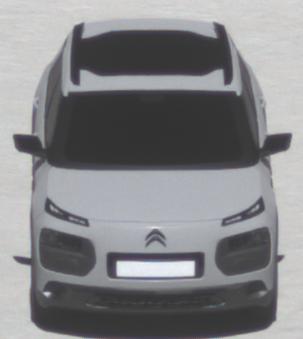
Make: Citroen
Model: C4 Cactus PureTech 75
Detailed model: C4 Cactus
Model produced from: 2014/09
Model produced until: 2015/03
Doors: 5
Color: gray
Road condition: dry road
Daytime: midday
Contrast: high contrast